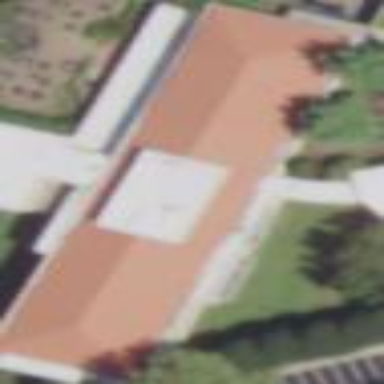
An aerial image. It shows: Building with hipped roof.